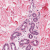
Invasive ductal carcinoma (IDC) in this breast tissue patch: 0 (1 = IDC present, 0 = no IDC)